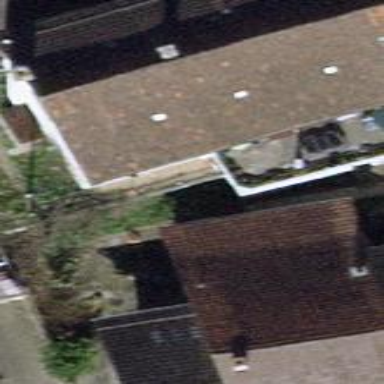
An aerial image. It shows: Terrace-style building with gabled roof.